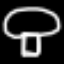
Label: mushroom